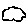
Label: cloud